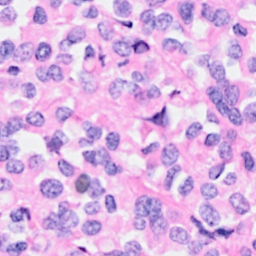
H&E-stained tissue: Breast